Question: I have the following model -
'''
public class RoleModel
{
public int Id { get; set; }
public string RoleName { get; set; }
public virtual IEnumerable<UserModel> Users { get; set; }
public virtual IEnumerable<UserModel> SelectedUsers { get; set; }
public RoleModel()
{
}
}
'''
The users IEnumerable is a list of users who are currently assigned to the selected role. When the View loads, this is populated correctly.
When I press Save in the view, the SelectedUsers IEnumerable and the Users IEnumerable is null, meaning I cannot unassign all users and reassign the selected users to the role.
Any ideas why the IEnumerables are null when pressing Save?

'''
@Html.ListBoxFor(model => model.SelectedUsers, new SelectList(Model.Users, "Id", "SurnameFirstName"))
'''
'''
[Authorize]
[HttpGet]
public ActionResult Details(int id = 0)
{
RoleModel role = _roleService.GetById(id);
if (role == null)
{
return HttpNotFound();
}
return View(role);
}
[HttpPost]
public ActionResult Details(RoleModel model)
{
if (ModelState.IsValid)
{
_roleService.ReassignRights(model);
_roleService.ReassignUsers(model);
_roleService.Update(model);
return RedirectToAction("Index");
}
return View(model);
}
'''
'''
public void ReassignUsers(RoleModel role)
{
var roleDal = _roleRepository.FindById(role.Id);
//_roleRepository.ClearUsersForRole(role.Id);
foreach (var user in role.SelectedUsers)
{
}
}
'''
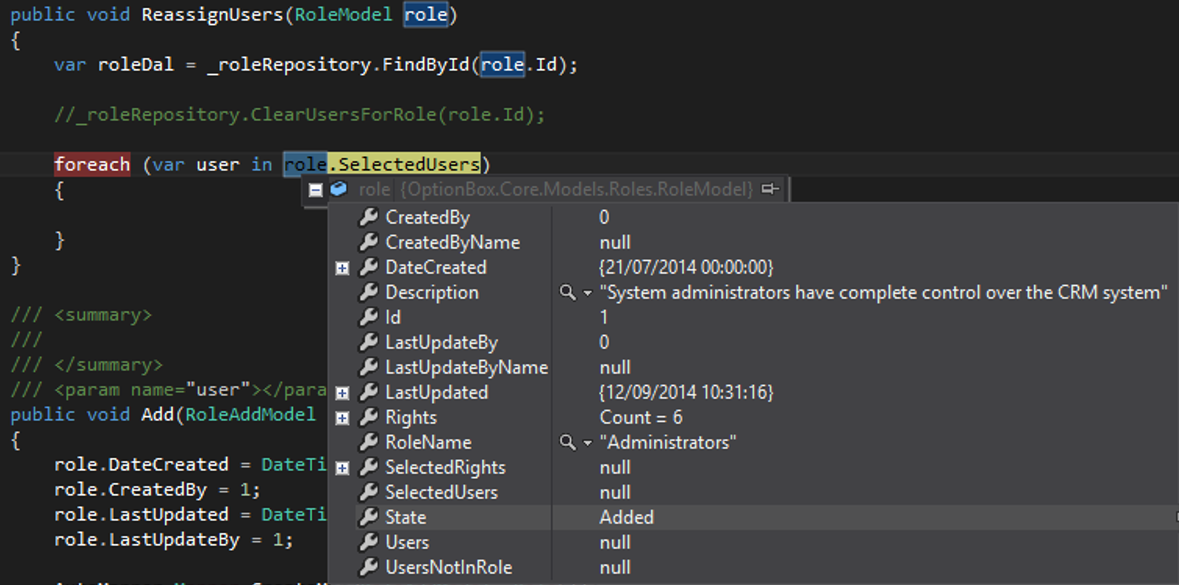
Answer: Try replacing the type of 'UserModel' into type of of UserModel's PK. If 'UserModel::Id' is 'int' then change the 'SelectedUsers' as below.
'''
public virtual IEnumerable<int> SelectedUsers { get; set; }
'''
While the 'Users' property will still be null because there is no input that is related to 'Users', it's just being used to render the html options in the 'ListBoxFor'. You need to set the value again when it's submitted.
<URL>